Question: What is the value of the measurement in the image?
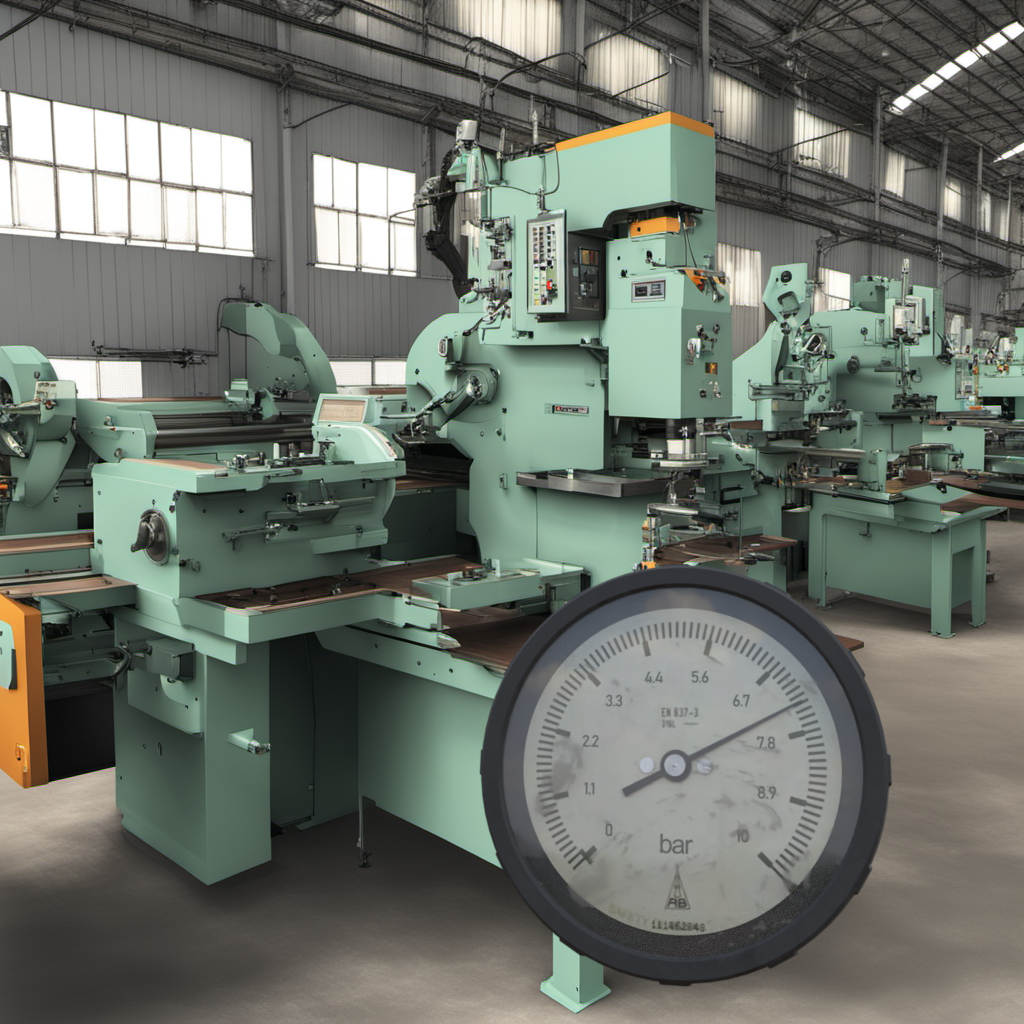
Answer: The result is 7.28
Question: What is the range of the measurement shown in the image?
Answer: The range is from 0 to 10
Question: What is the minimum and maximum value range of this measurement?
Answer: The minimum value is 0 and the maximum value is 10